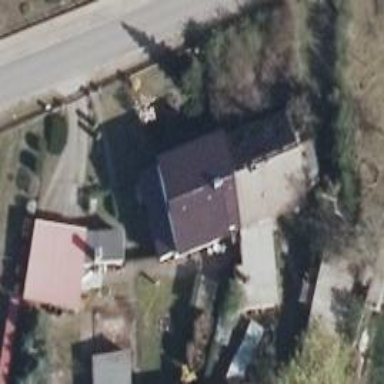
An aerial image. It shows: Detached building.